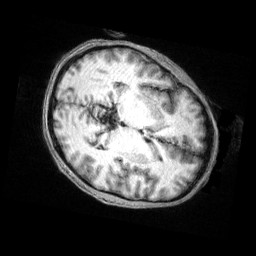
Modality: T1w
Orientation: axial
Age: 40
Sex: male
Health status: healthy
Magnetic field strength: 3 T
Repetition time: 2.53 s
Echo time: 0.00331 s